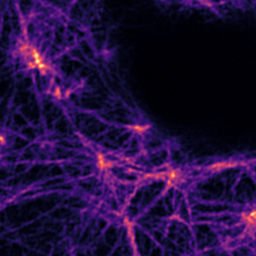
Label: Super-resolution F-actin image